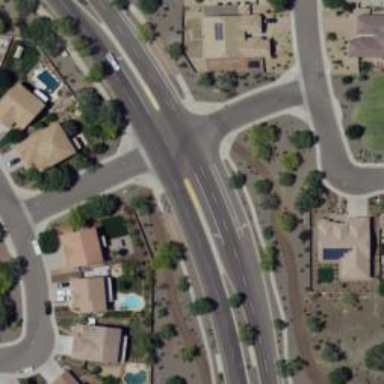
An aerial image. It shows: Residential road with asphalt surface.